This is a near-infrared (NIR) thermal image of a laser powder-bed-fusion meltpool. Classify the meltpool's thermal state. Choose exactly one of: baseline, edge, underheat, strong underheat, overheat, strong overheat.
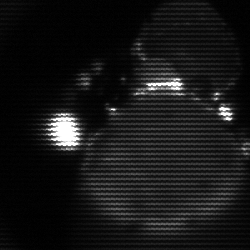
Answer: edge